Question: I have this function to show a fullscreen black overlay on my activity. To mimic screen off behaviour.
'''
private void showBlackOverlay() {
Dialog dialog = new Dialog(this, android.R.style.Theme_Black_NoTitleBar_Fullscreen);
dialog.show();
}
'''
But still back/home/menu buttons are visible. How can I hide them?

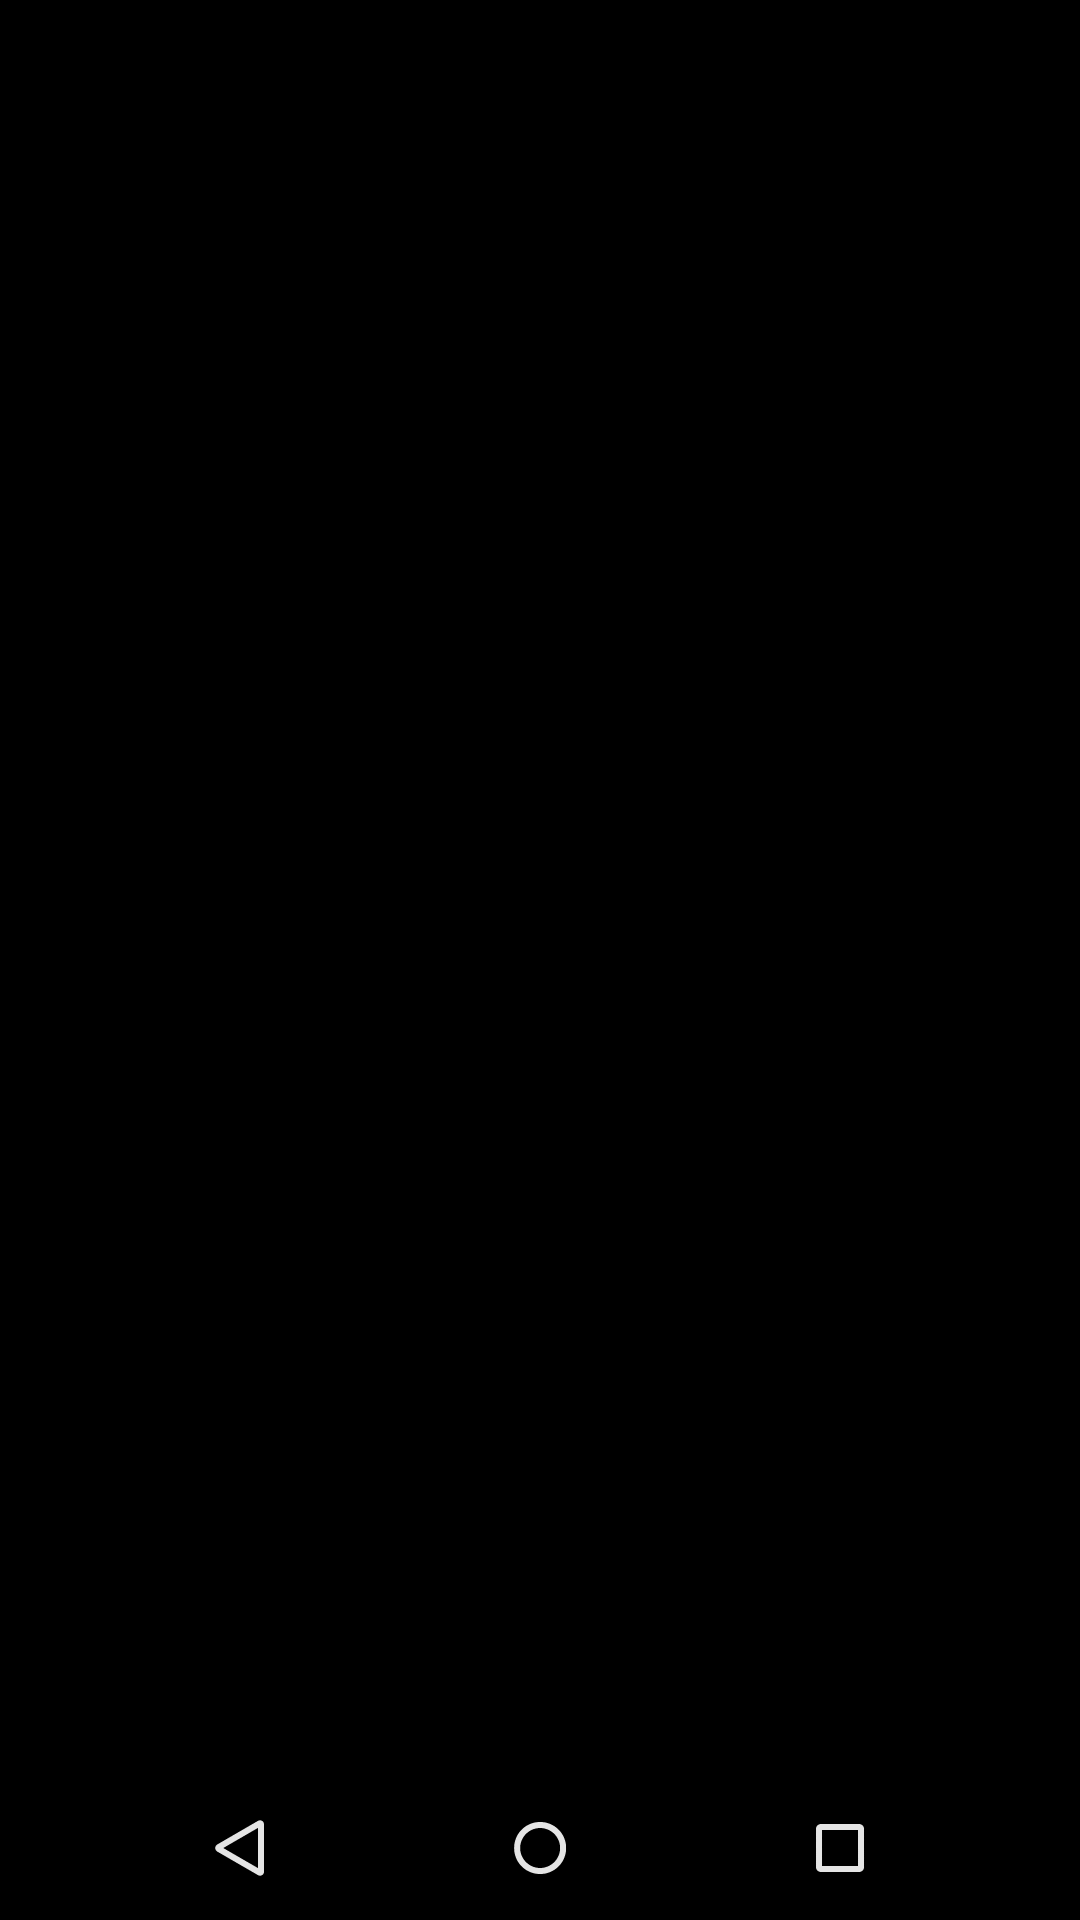
Answer: Try like this
'''
View decorView = dialog.getWindow().getDecorView();
// Hide both the navigation bar and the status bar.
// SYSTEM_UI_FLAG_FULLSCREEN is only available on Android 4.1 and higher, but as
// a general rule, you should design your app to hide the status bar whenever you
// hide the navigation bar.
int uiOptions = View.SYSTEM_UI_FLAG_HIDE_NAVIGATION
| View.SYSTEM_UI_FLAG_FULLSCREEN;
decorView.setSystemUiVisibility(uiOptions);
'''